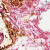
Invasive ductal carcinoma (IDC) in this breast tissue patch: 0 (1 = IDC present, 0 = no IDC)